Interaction volume radius: 5 \u00c5
Interaction volume height: 15 \u00c5
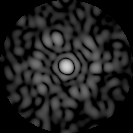
Disorder parameter: 0.84